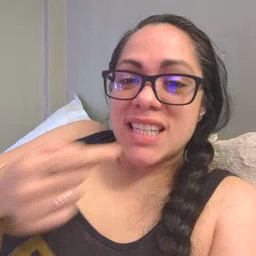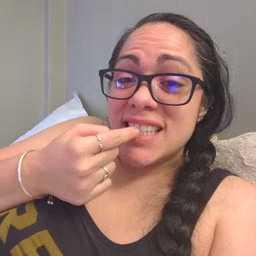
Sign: tooth